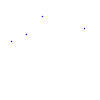
Particle: proton